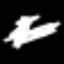
Label: pencil